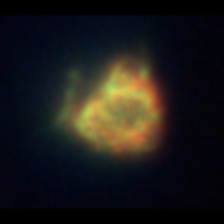
Taxon: Ciliates
Group: Other